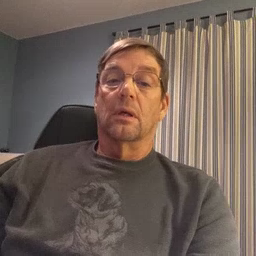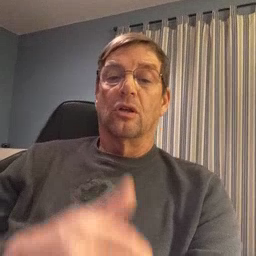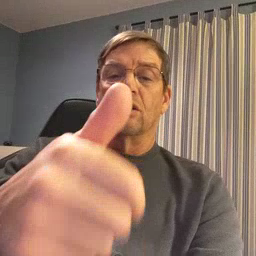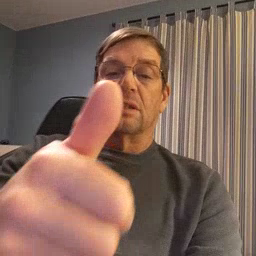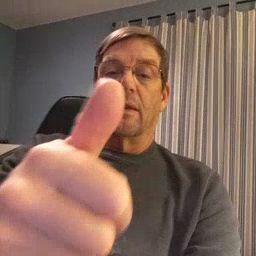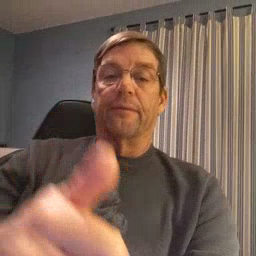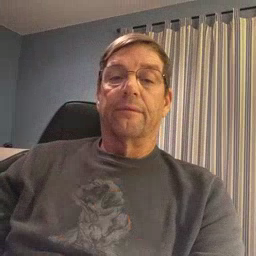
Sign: yourself